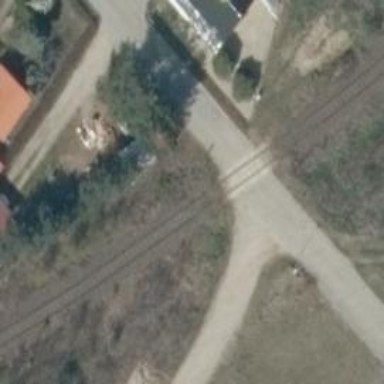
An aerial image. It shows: Railway level crossing.